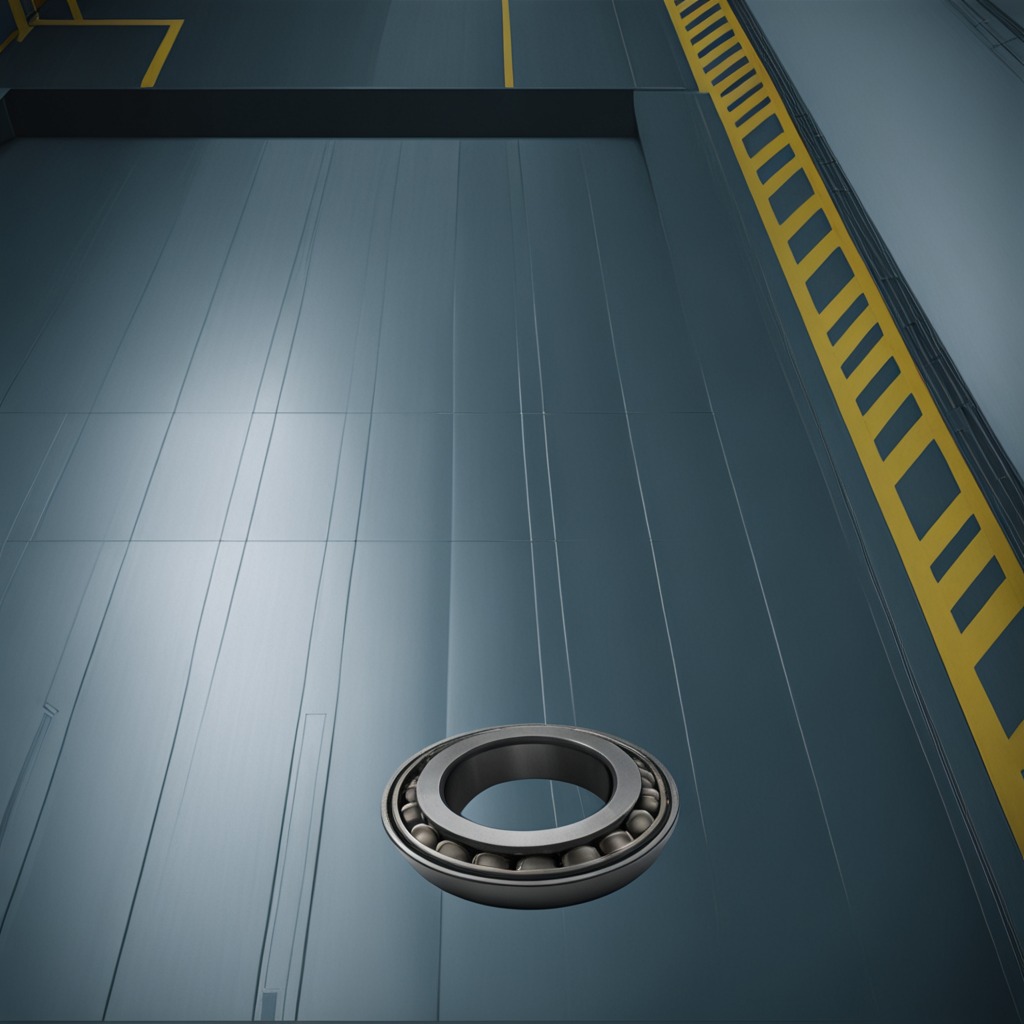
A metal ball bearing is lying on the toolbox surface.